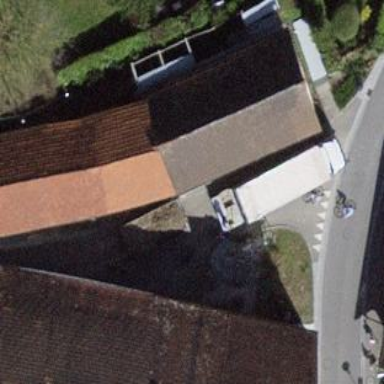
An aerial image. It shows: Shed.